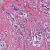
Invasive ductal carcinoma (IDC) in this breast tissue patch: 1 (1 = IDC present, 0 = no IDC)